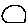
Label: circle